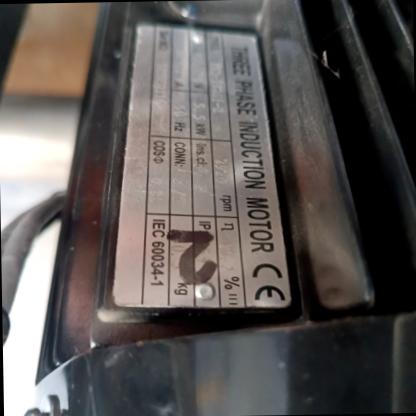
Klasa: tabliczka-znamionowa